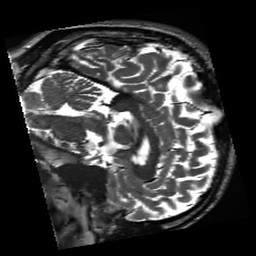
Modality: inplaneT2
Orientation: sagittal
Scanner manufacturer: siemens
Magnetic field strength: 3 T
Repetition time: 11 s
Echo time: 0.059 s